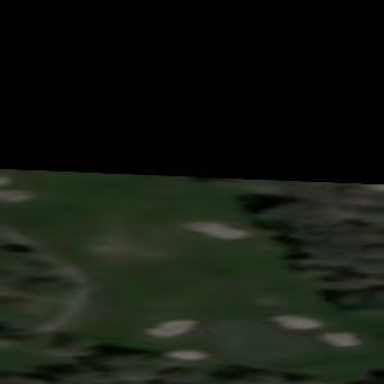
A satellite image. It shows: Grassy area designated as golf fairway.